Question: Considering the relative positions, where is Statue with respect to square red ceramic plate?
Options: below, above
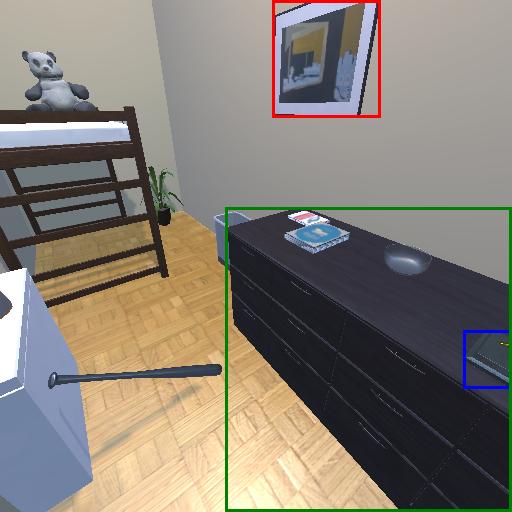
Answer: below